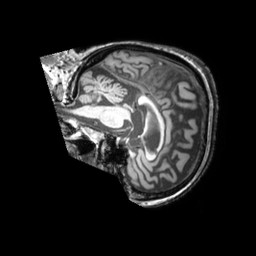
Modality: T1w
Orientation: sagittal
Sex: female
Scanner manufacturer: philips
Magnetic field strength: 3 T
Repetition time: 0.009896 s
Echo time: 0.004605 s